Question: I'm trying to upload a PNG file through Winsock2 HTTP Post. Here's my request string:
'''
boundary = "-----rueldotme";
request += "POST " + uri + " HTTP/1.1
";
request += "Host: " + hostname + "
";
request += "User-Agent: " + UserAgent + "
";
request += "Accept: text/html,application/xhtml+xml,application/xml;q=0.9,*/*;q=0.8
";
request += "Accept-Language: en-us,en;q=0.5
";
request += "Accept-Encoding: gzip,deflate
";
request += "Accept-Charset: ISO-8859-1,utf-8;q=0.7,*;q=0.7
";
request += "Keep-Alive: 115
";
request += "Connection: keep-alive
";
request += "Content-Length: " + fileSize + "
";
request += "Content-Type: multipart/form-data, boundary=" + boundary + "
";
request += "
";
request += "--" + boundary + "
";
request += "Content-Disposition: form-data; name="filename"; filename="" + fileName + ""
";
request += "Content-Type: image/png; charset=binary
";
request += "Content-Transfer-Encoding: binary
";
request += "
";
request += "%s
";
request += "
";
'''
The connection is OK, no errors and such, the 'fileCon' by the way is from 'ReadFile()'. And there's no error code. The number of bytes read is the same as the output of 'GetFileSize()'. I tried displaying the contents of 'fileCon' but only gave me this:

Don't mind the title "" (I set it).
Also, the request takes ages to complete, and gives me a blank response. Yep, blank with no HTTP headers. Am I doing the request right? Should I really have to include the file contents at the POST data?
Thanks in advance.
: The PNG size is about 256KB. I'm in a 1mbps connection.
: Sorry if the information was insufficient. Anyway, here's what I did lately:
'''
int flz;
char bdata[BSIZE];
DWORD dwe, bytesRead = 0;
HANDLE fh = CreateFile(fileName.c_str(), GENERIC_READ, FILE_SHARE_READ, NULL, OPEN_EXISTING, FILE_ATTRIBUTE_NORMAL, NULL);
LPVOID fbuff = NULL;
flz = GetFileSize(fh, NULL);
fbuff = malloc(flz);
ReadFile(fh, fbuff, flz, &bytesRead, NULL));
...
sprintf_s(bdata, BSIZE, request.c_str(), reinterpret_cast<char *>(fbuff)); //BSIZE = 1024
...
send(sock, bdata, std::strlen(bdata), 0);
'''
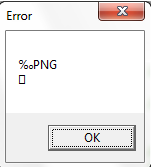
Answer: Not enough information to solve the problem, so I'll give a meta-answer instead:
Use a packet sniffer (e.g., <URL> to check exactly what data is actually being sent and received. This will let you verify that the request is as it should be, and that the "blank response" you're getting really is blank.
One wild stab in the dark:
You haven't included any variable declarations in your code snippet, so I don't know what type "fileCon" is, but don't forget that the PNG data is likely to contain null bytes, which will mess up a default conversion from a 'char*' to a 'std::string'.
Your modification contains the same bug that the 'std::string' based version had, namely, that the PNG data is likely to contain null bytes. Perhaps this code will explain more clearly:
'''
const char* data = "Helloworld."; // some data that contains a null byte
std::string dataStr(data);
std::cout << dataStr << "
"; // will print "Hello".
std::cout << dataStr.size() << "
"; // will print "5"
char buf[512];
sprintf_s(buf, sizeof(buf), "Data: %s
", data);
std::cout << buf; // will print "Data: Hello"
'''
Both the conversion to 'std::string' and formatting with 'sprintf' will interpret the null byte as being the end of the data, and so the rest of the original data ('"world."') will never be used.